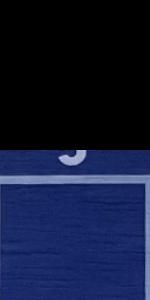
Label: Empty